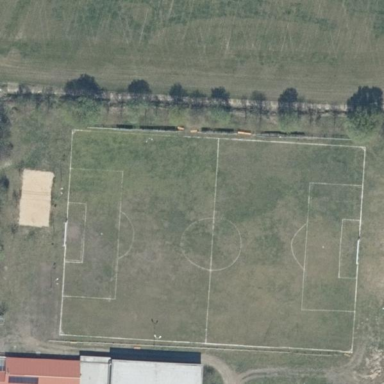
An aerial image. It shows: Soccer pitch for leisure land activities.